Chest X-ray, PA view. Patient: 32 years old, sex F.
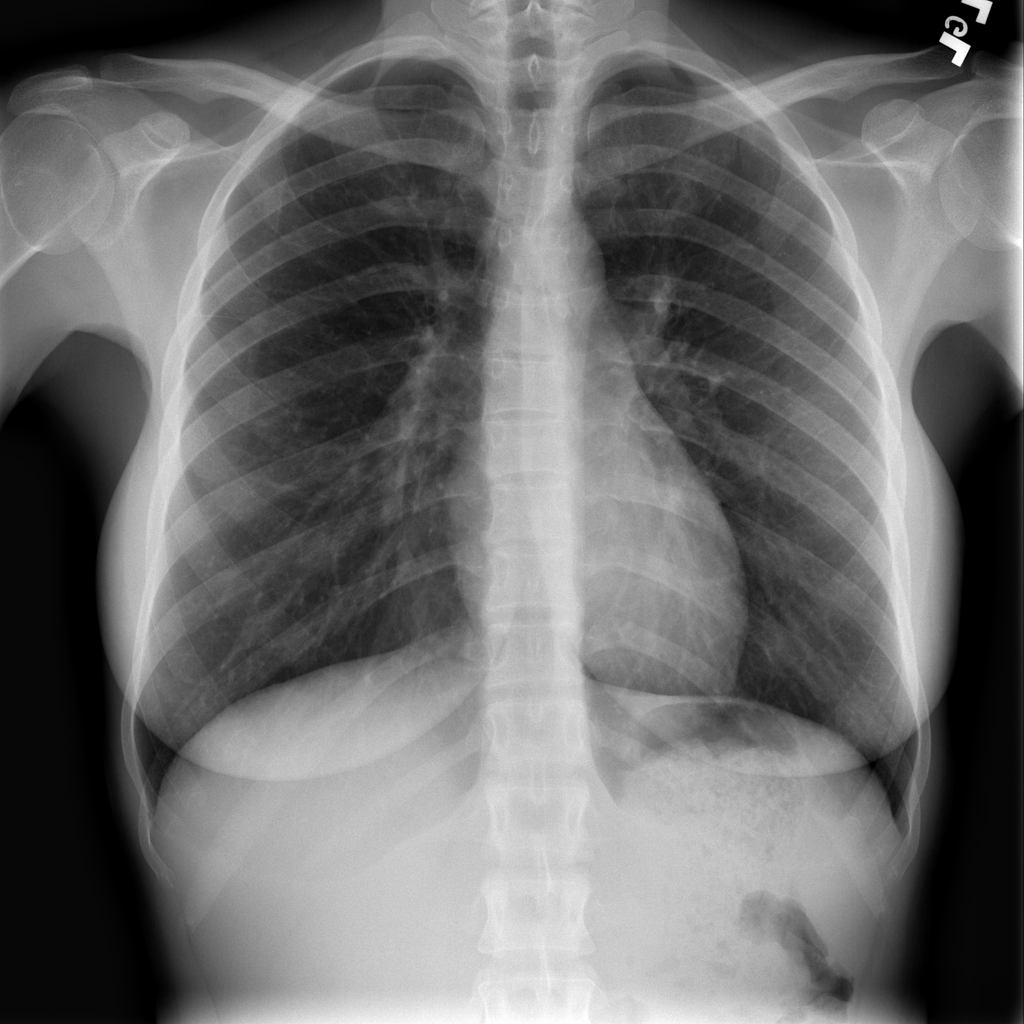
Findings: No Finding